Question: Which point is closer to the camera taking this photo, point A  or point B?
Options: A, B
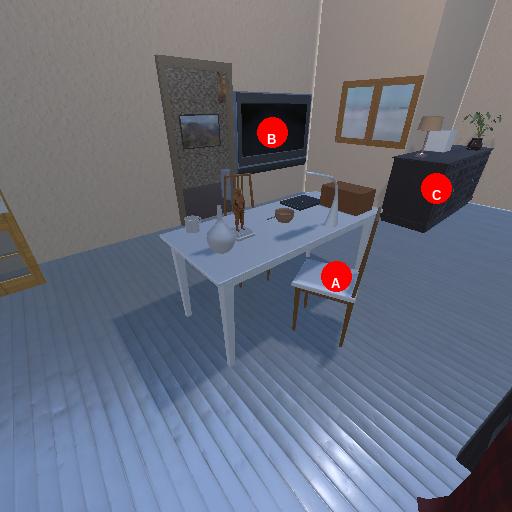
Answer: A